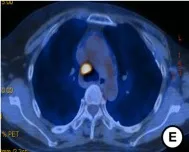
PET-CT scan (November 2017) and histopathological and molecular results after gefitinib therapy resistance. (E-G) New mediastinal, right subclavian, and bilateral cervical lymph nodes were found with FDG uptake.
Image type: radiology (pet)